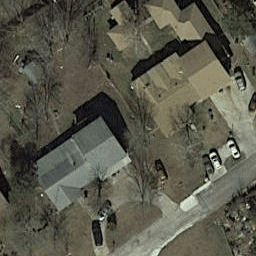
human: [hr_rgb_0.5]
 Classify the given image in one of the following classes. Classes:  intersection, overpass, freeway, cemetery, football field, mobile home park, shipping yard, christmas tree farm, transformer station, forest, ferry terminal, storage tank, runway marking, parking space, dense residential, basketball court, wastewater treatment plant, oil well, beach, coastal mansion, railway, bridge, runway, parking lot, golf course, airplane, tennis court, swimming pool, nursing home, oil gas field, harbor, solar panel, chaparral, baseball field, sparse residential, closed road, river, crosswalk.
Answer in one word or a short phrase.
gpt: sparse residential